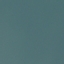
Land use / land cover: SeaLake